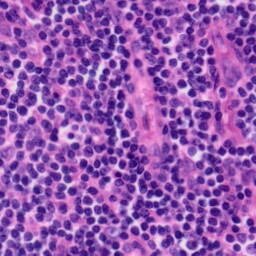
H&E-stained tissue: Tonsil